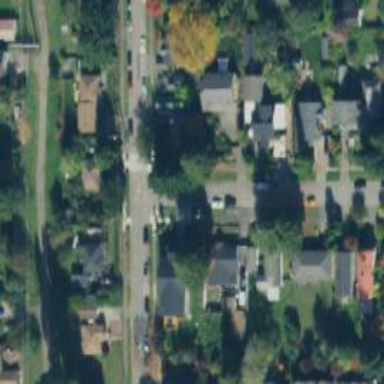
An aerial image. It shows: Asphalt road in living street with separate sidewalks.